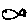
Label: fish